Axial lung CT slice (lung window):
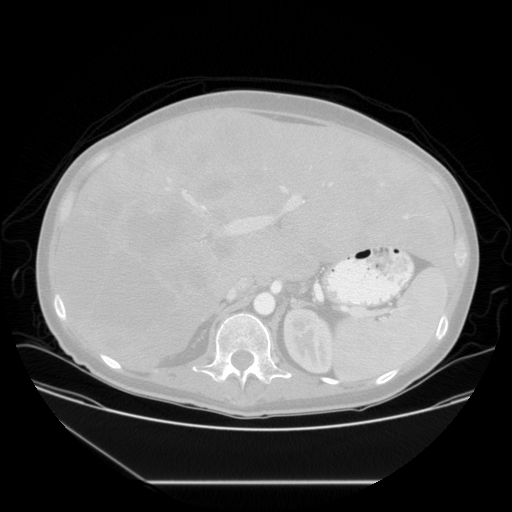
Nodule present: no